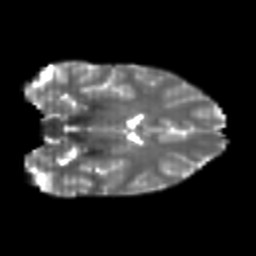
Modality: T2w
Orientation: coronal
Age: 22
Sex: female
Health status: healthy
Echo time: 0.074 s